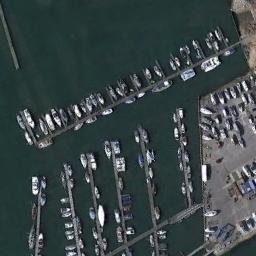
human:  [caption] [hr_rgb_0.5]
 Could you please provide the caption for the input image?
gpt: Some ships moored on the sea next to the harbor next to the parking lot .

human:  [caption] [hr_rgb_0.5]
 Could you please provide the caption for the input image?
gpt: There is a big ship on the right side of the harbor .

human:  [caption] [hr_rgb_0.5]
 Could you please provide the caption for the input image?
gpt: The harbor has lots of neatly docked boats and some boats are in the open area on the shore .

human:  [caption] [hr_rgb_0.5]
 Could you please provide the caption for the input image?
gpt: Many ships are in the harbor .

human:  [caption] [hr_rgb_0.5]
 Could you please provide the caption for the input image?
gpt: There are many ships at the harbor .